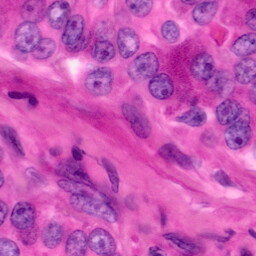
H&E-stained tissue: Pancreatic